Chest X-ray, AP view. Patient: 39 years old, sex F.
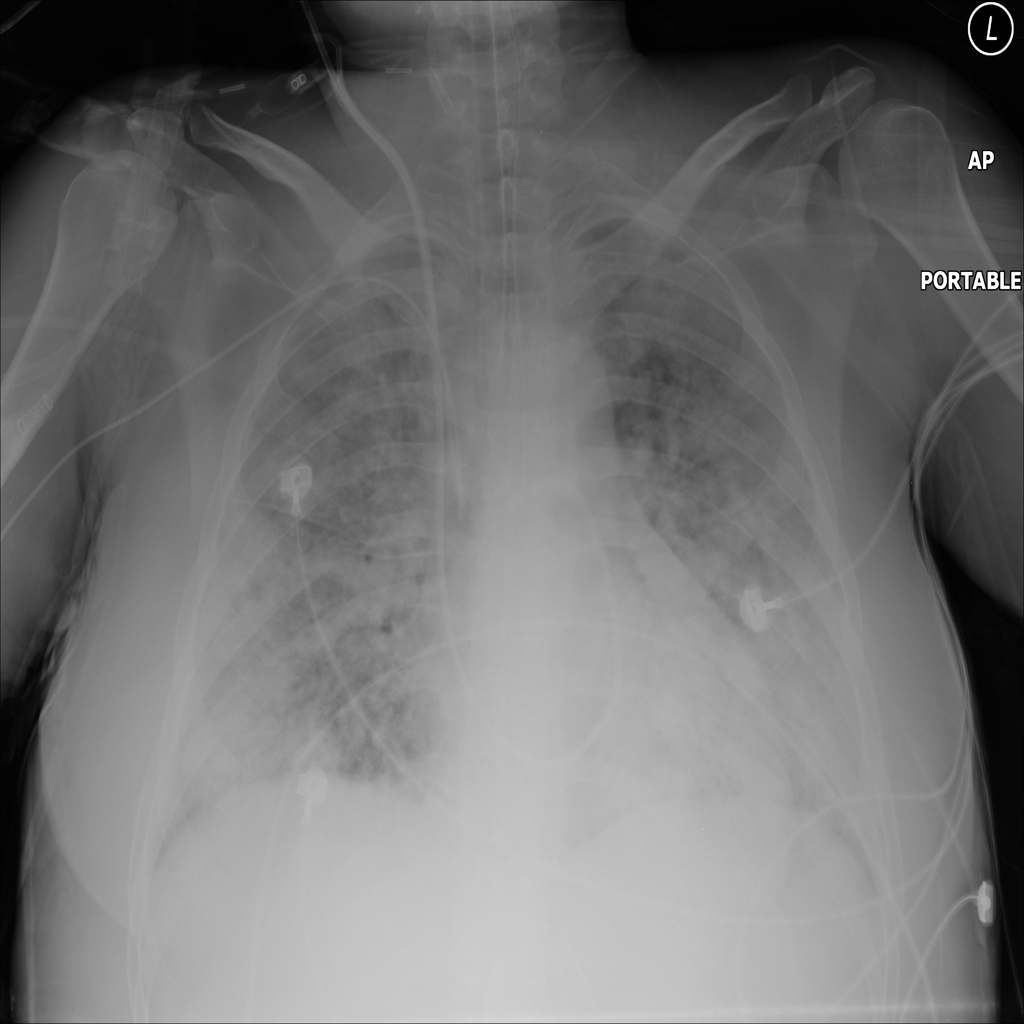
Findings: Infiltration